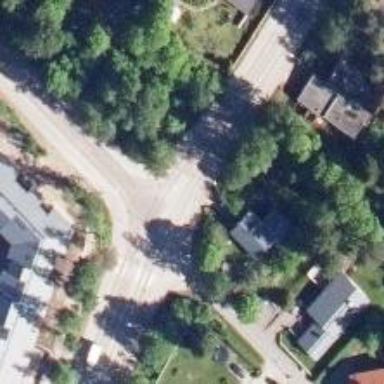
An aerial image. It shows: Uncontrolled crossing on the road.